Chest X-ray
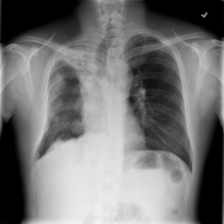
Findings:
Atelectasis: negative
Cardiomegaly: negative
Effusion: negative
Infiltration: negative
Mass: negative
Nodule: negative
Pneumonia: negative
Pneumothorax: negative
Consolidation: negative
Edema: negative
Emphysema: negative
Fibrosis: negative
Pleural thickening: negative
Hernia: negative